Question: I am using SQL Server 2012 and I want to create a query that I can use in a gridview.
Basically the data is a list of statuses (restricted, unavailable and available) and each has a datetime next to them.
I want to display in my gridview the dates and statuses when a certain status was held.
So for example

The other issue I have is the top line of the grid ie if the status was changed today I need to show that.
My SQL skills aren't up to this so any help offered would be great.
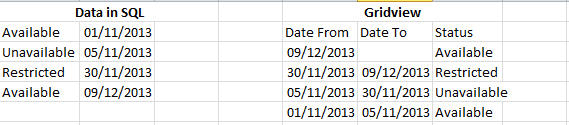
Answer: In MSSQL 2012 you can use <URL> function
'''
select Status,
StartDate,
LEAD(StartDate, 1,null)
OVER (ORDER BY startDate)
as EndDate
FROM T
ORDER BY StartDate
'''
<URL>